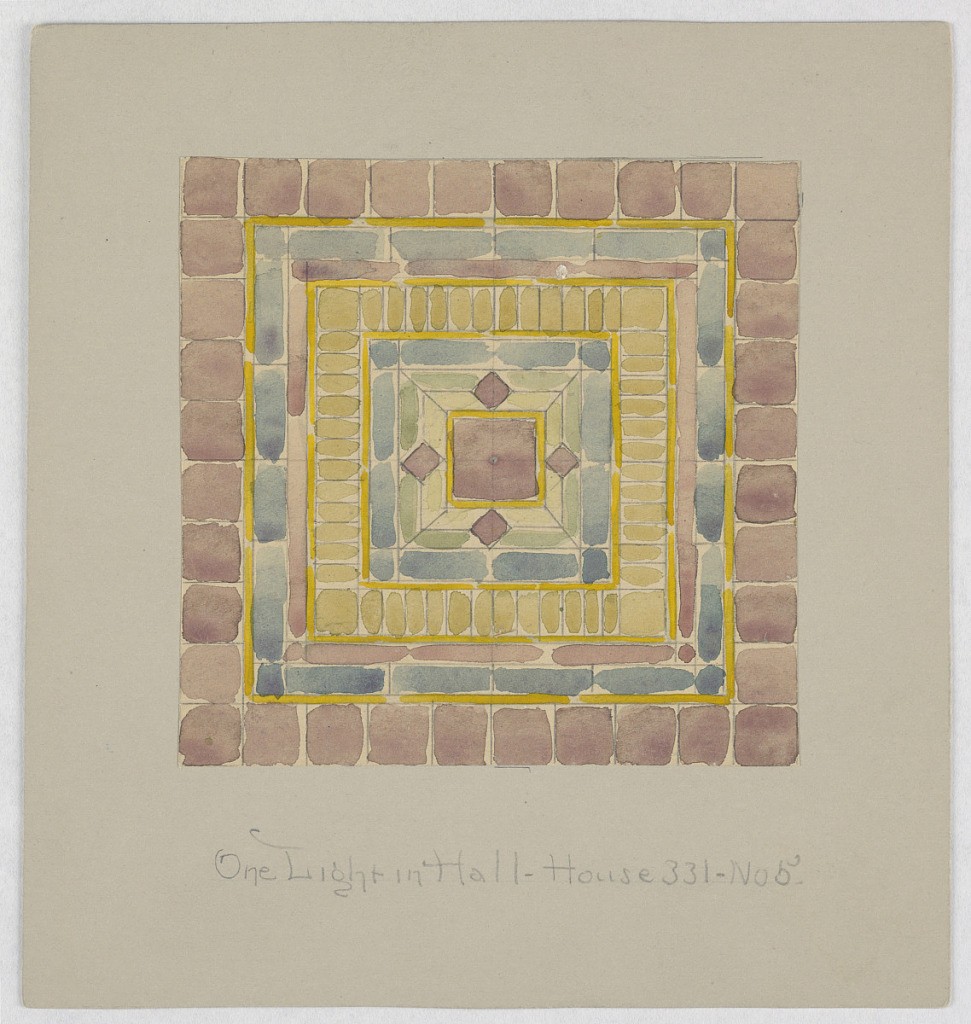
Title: Design for stained glass
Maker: Alice Cordelia Morse, American, 1863–1961
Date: late 19th century
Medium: Brush and gouache, graphite on paper mounted on tan illustration board
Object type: Drawing
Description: Square window in yellow, blue, and salmon; four rhomboids at center.